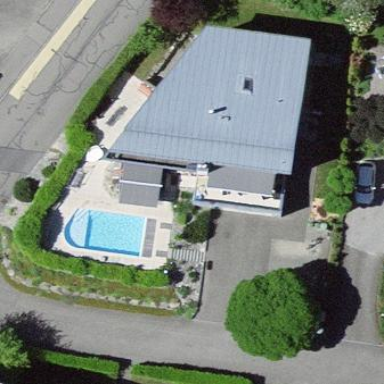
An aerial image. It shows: Residential building.